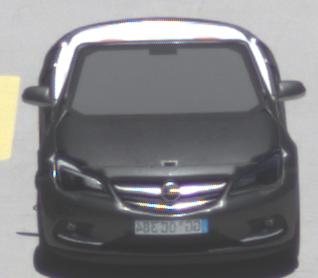
Make: Opel
Model: Cascada 1.4 Turbo
Detailed model: Cascada
Model produced from: 2013/03
Model produced until: 2015/01
Doors: 2
Color: gray
Road condition: dry road
Daytime: midday
Contrast: high contrast